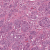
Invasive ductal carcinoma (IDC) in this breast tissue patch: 1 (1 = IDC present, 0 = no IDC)